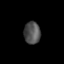
Tissue: skin
Cell type: Fibroblasts
Senescence score: 0.8261
Nuclear area (px): 360
Mean DAPI intensity: 80.264